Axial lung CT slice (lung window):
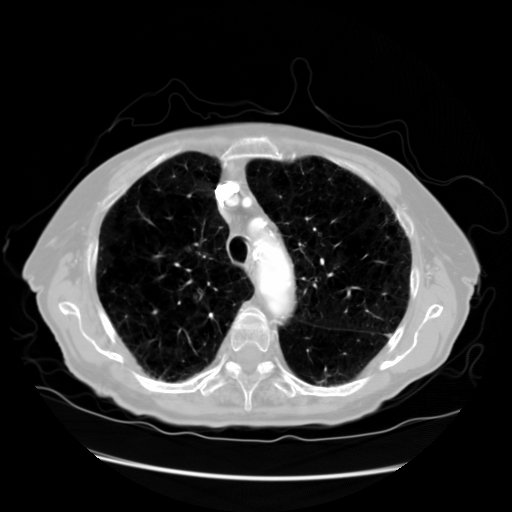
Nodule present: no